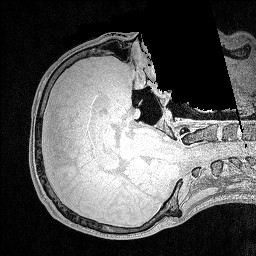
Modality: FLASH
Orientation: axial
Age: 26
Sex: male